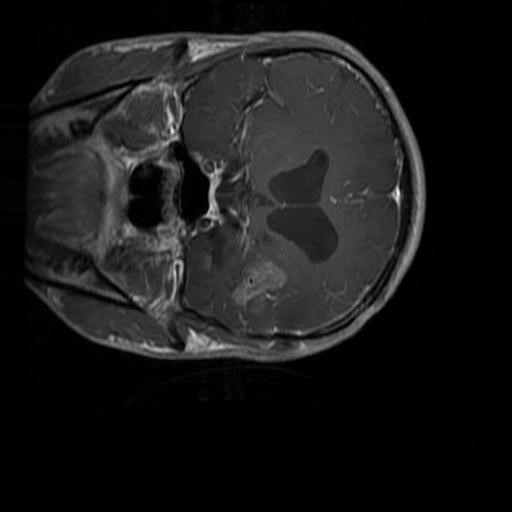
Label: brain_glioma